Aerial crown-view tile of a tropical tree (Barro Colorado Island, Panama), acquired 20250317:
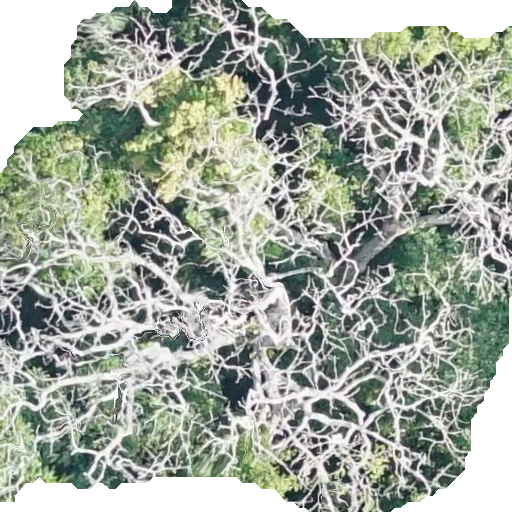
Species: Pseudobombax septenatum
GBIF accepted scientific name: Pseudobombax septenatum
Crown area: 400.48 m²